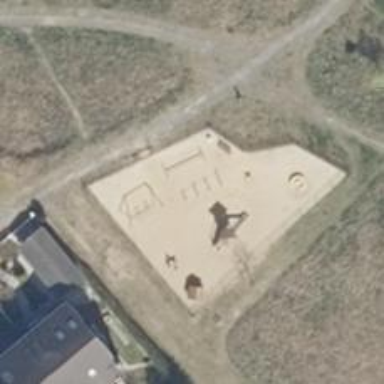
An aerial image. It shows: There is horizontal bar at the playground.